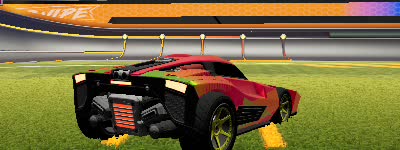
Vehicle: breakout